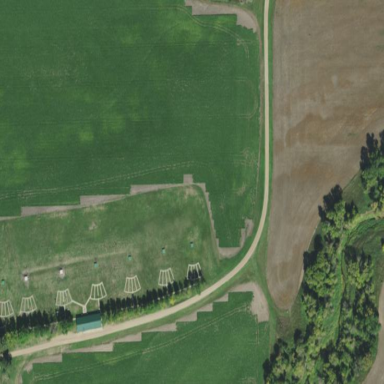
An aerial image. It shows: Shooting sport pitch.